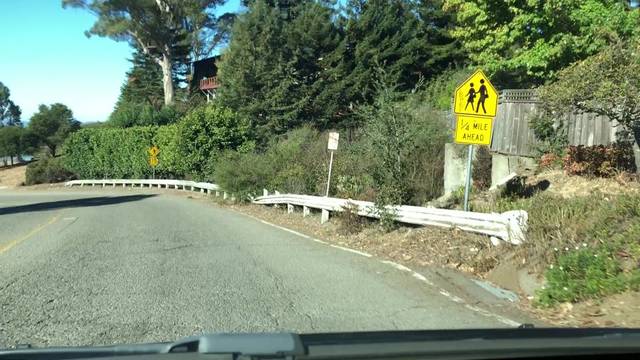
Region: United States
Coordinates: 37.881, -122.247